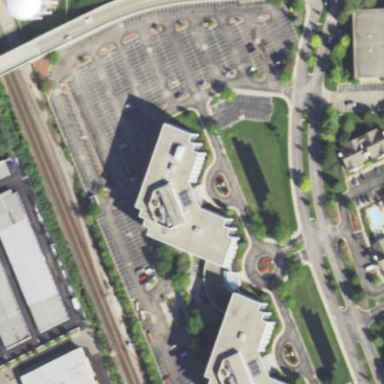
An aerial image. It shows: Office building.